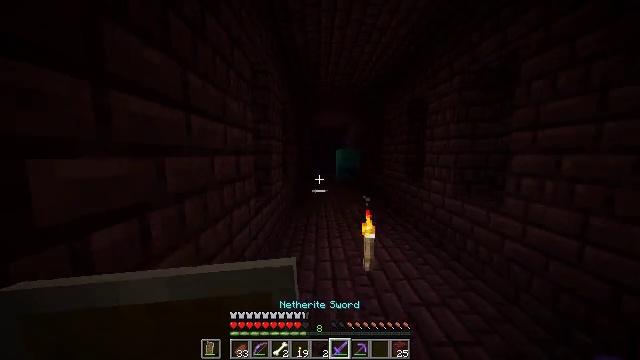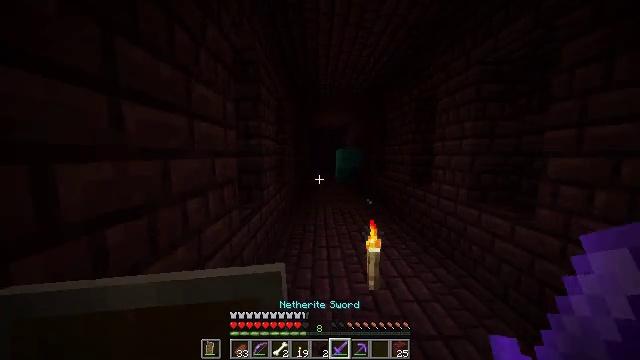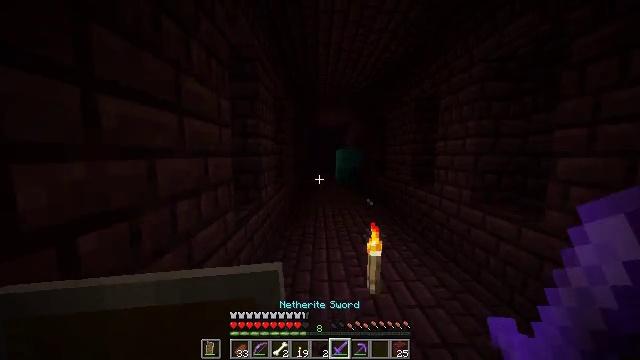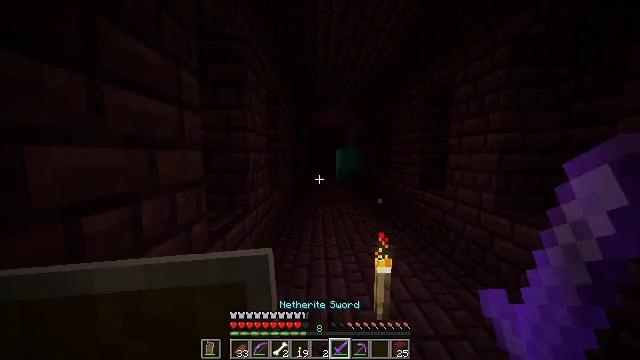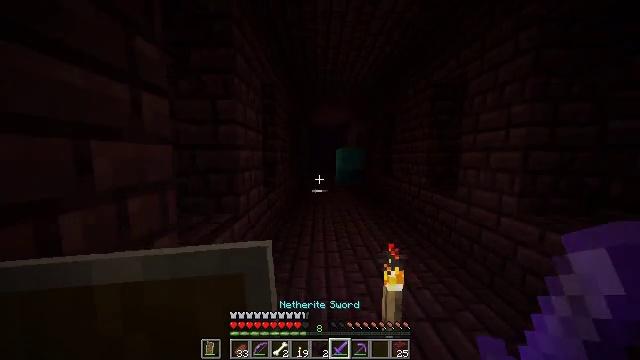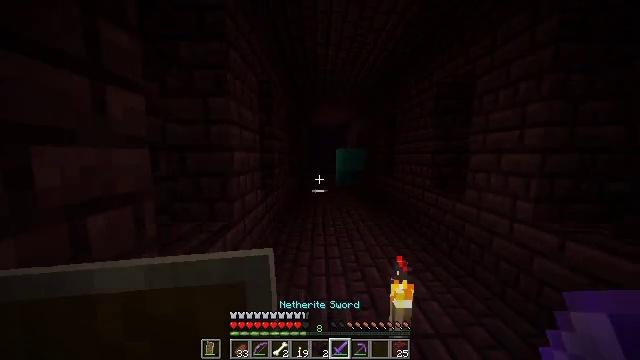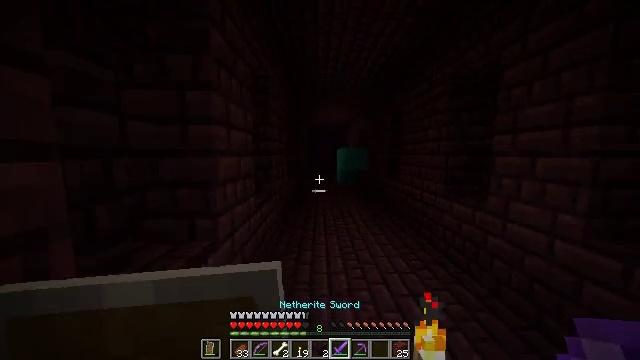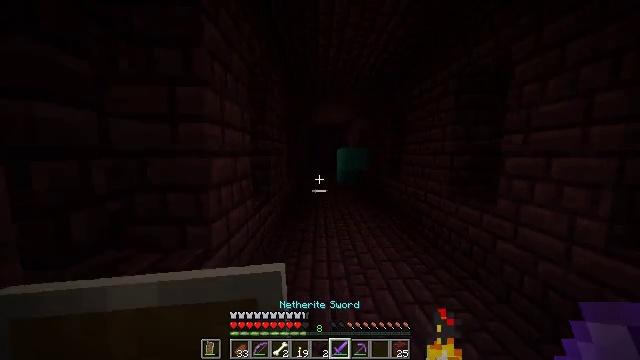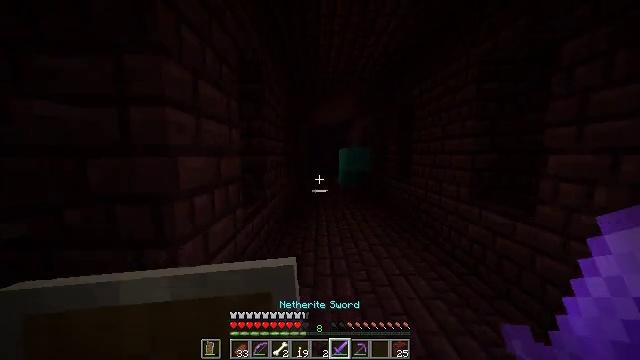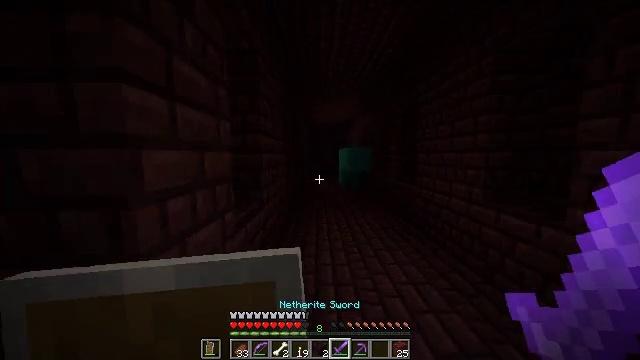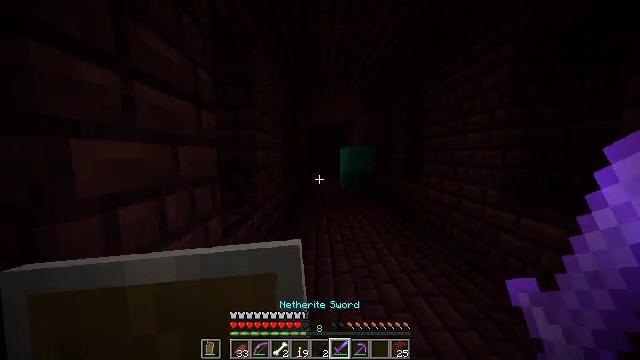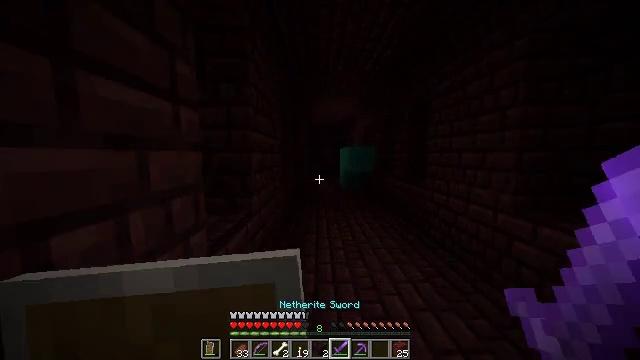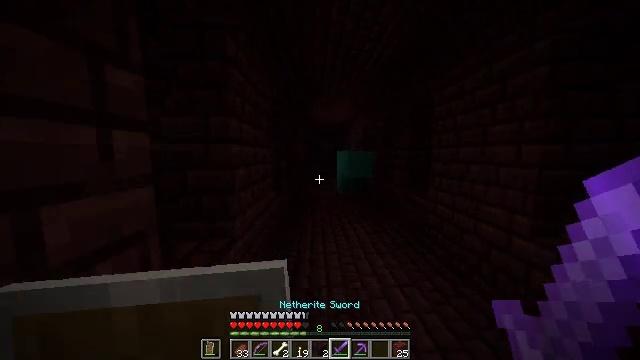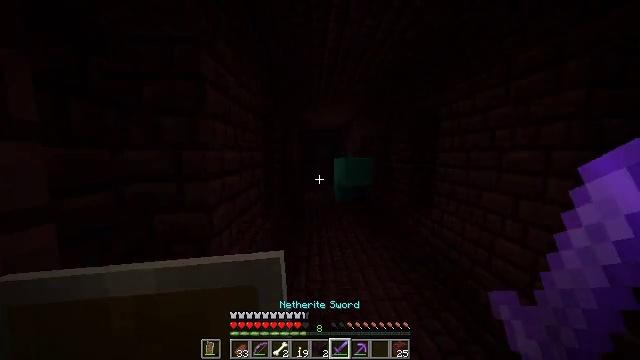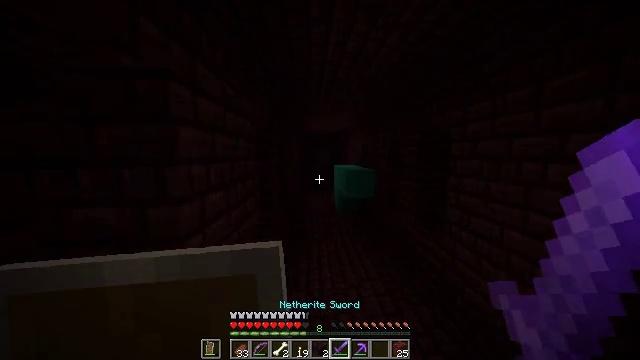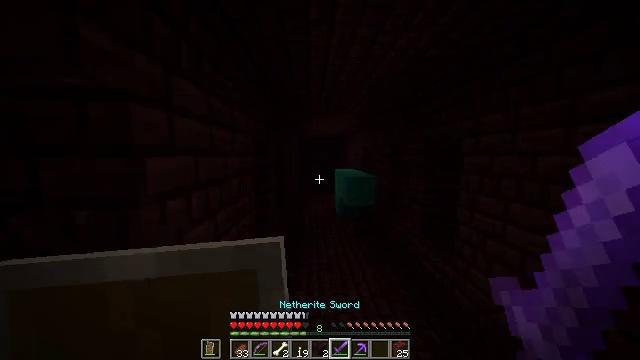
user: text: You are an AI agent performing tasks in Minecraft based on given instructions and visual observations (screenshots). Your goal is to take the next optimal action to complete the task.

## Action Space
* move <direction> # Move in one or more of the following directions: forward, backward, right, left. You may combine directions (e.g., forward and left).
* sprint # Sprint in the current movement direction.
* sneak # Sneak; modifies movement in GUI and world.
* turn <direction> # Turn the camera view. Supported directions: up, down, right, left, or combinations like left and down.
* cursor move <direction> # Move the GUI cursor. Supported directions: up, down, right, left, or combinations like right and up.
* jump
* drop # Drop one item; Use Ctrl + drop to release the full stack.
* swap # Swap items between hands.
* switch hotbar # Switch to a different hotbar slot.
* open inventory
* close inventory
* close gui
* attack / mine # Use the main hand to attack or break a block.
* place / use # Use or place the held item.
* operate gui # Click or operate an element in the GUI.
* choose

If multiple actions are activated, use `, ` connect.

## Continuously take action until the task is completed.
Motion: motion action
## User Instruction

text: Collect warped wart block.
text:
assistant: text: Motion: move forward
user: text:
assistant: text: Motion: move forward
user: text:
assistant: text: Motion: move forward
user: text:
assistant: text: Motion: move forward
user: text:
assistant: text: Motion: move forward
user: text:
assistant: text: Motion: move forward
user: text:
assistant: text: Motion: move forward
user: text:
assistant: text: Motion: move forward
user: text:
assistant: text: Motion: move forward
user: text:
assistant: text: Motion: move forward
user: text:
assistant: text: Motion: move forward
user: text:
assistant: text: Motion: move forward, jump
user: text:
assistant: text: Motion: move forward, jump
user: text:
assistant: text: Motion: move forward, jump
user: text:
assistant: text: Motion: move forward, jump
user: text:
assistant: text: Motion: move forward, jump
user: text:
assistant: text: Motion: move forward, jump
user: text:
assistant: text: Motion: move forward, jump
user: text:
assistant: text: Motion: move forward, jump
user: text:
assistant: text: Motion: move forward, jump
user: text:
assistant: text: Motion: move forward, jump
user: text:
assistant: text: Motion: move forward, jump
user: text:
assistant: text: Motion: move forward, jump
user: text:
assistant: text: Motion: move forward, jump
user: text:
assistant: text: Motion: move forward, jump
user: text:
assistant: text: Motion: move forward, jump
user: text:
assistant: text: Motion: move forward, jump
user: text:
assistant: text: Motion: move forward, jump
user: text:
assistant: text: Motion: move forward, jump
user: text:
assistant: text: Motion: move forward, jump